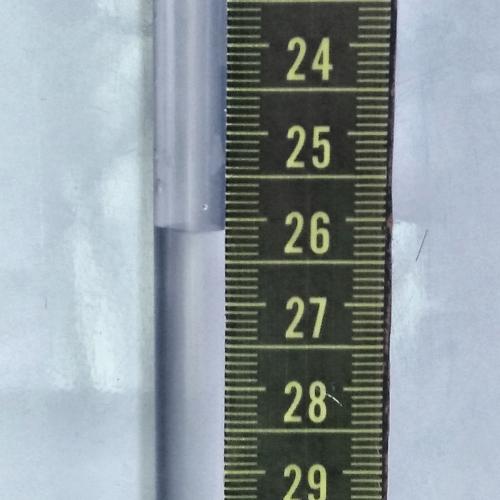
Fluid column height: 26.1 cm